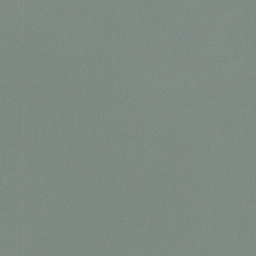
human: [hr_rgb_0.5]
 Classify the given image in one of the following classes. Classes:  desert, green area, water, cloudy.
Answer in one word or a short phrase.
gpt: cloudy